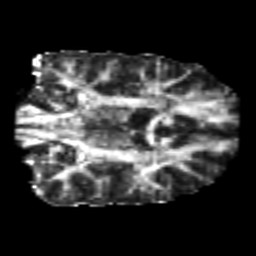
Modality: FA
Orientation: coronal
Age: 20
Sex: female
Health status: healthy
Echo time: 0.074 s